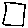
Label: square